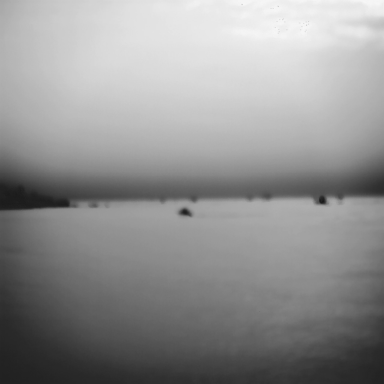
There are two objects shown in the infrared image, including a canoe, and a bulk_carrier.